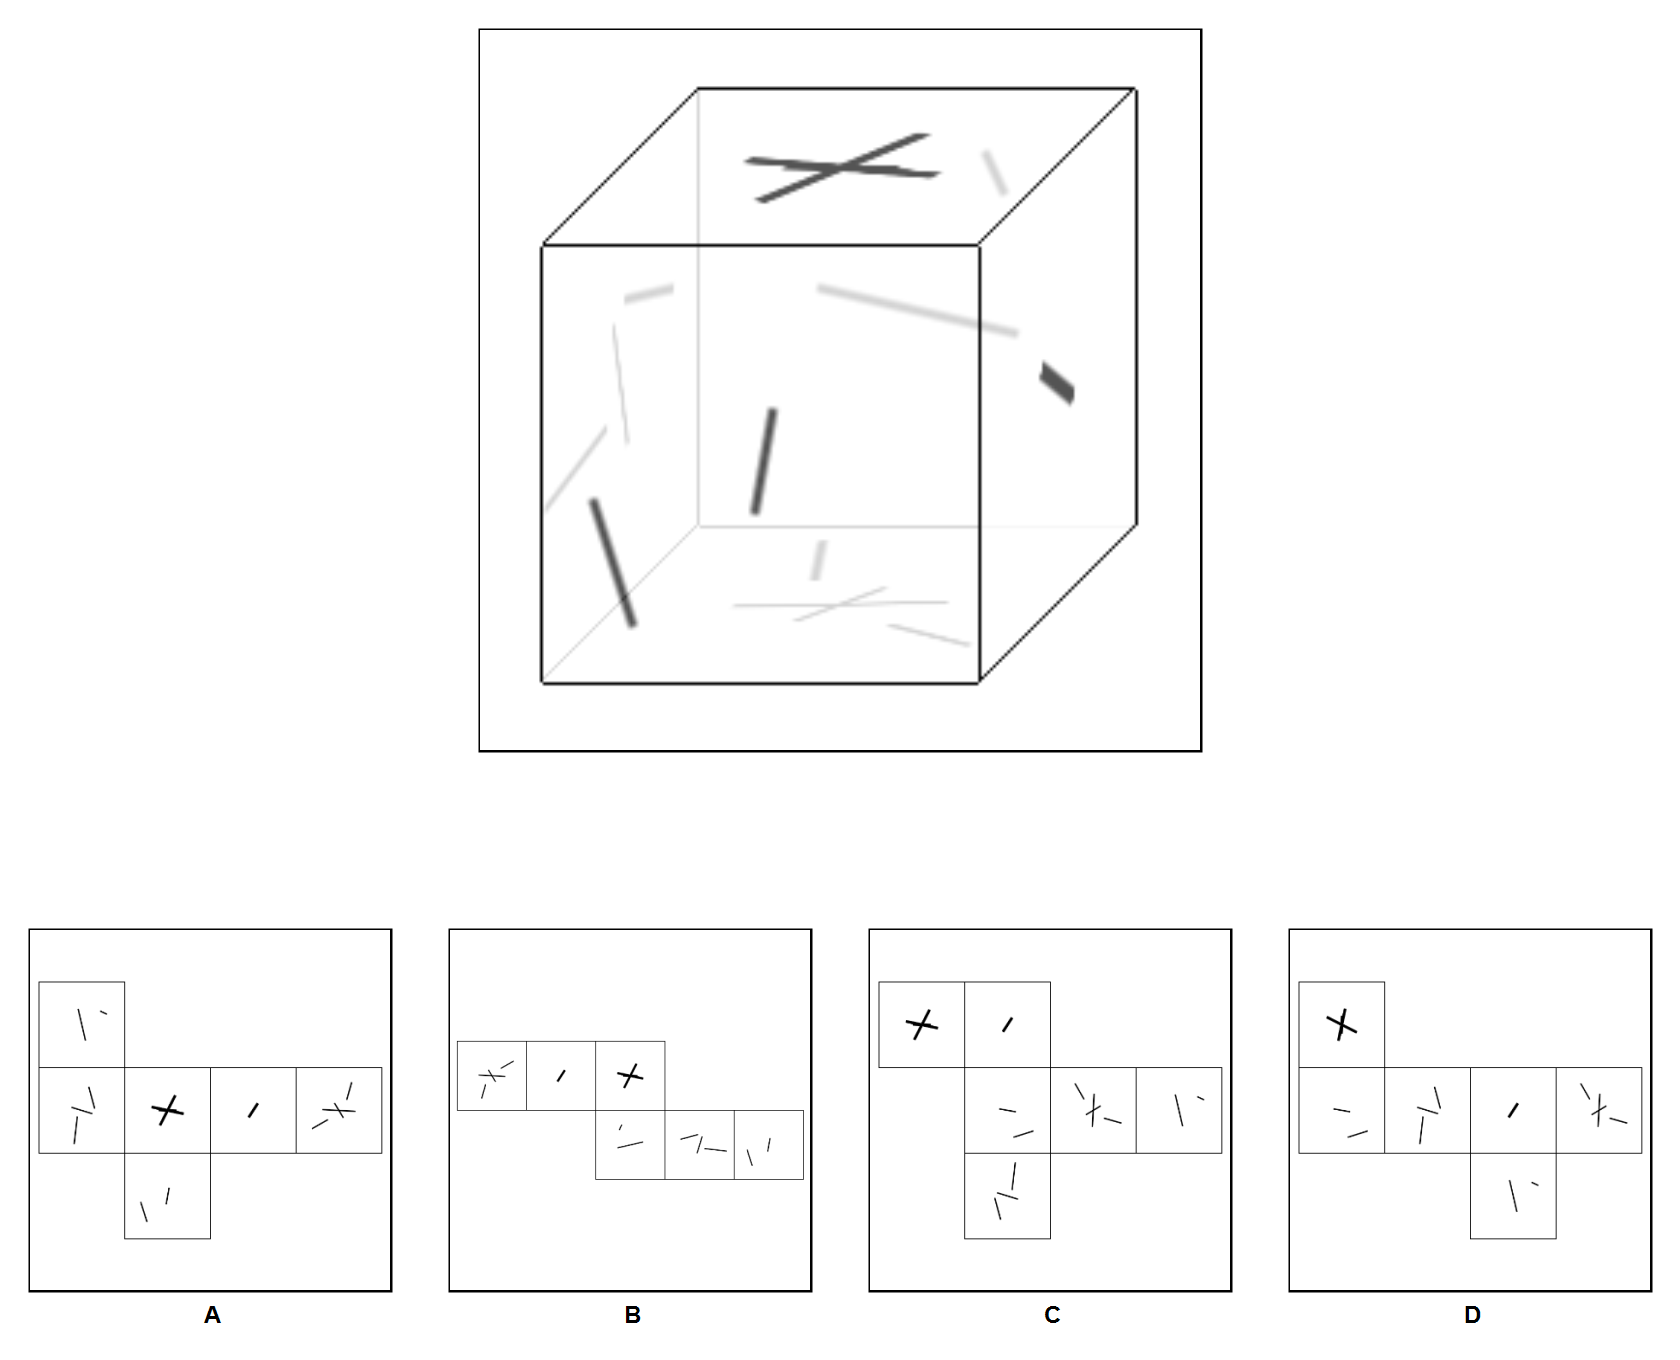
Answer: D